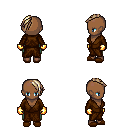
a pixel art fantasy rpg character, female body template, human, dark skin, brown robe, teal pants, white blonde long mohawk hairstyle, gold gloves, brown slippers, four views (front, back, left, right), 2x2 character sprite sheet, small pixel art, hard edges, no anti-aliasing